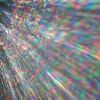
Label: sunburn